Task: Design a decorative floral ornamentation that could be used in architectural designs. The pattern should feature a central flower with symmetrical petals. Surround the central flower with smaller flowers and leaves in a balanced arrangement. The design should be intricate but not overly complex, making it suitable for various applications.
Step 835:
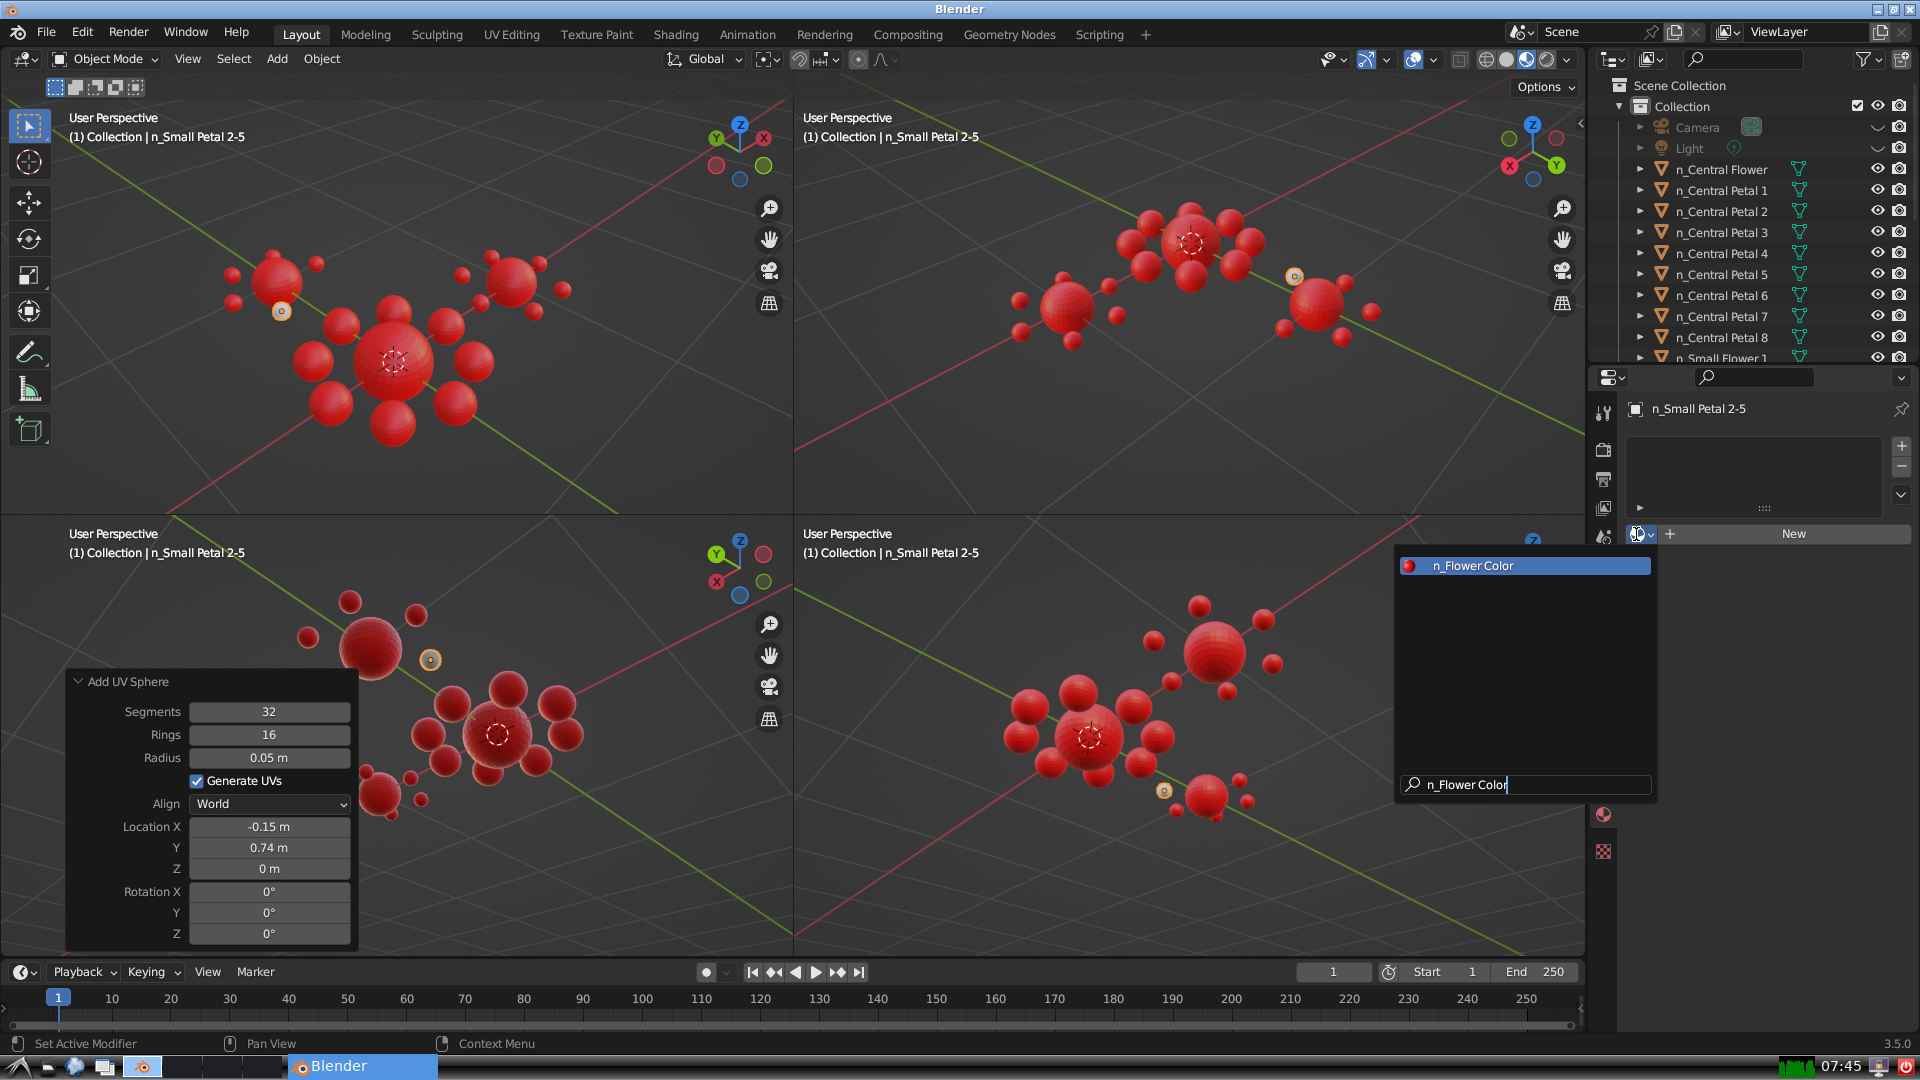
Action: {"key_press": ['Return']}